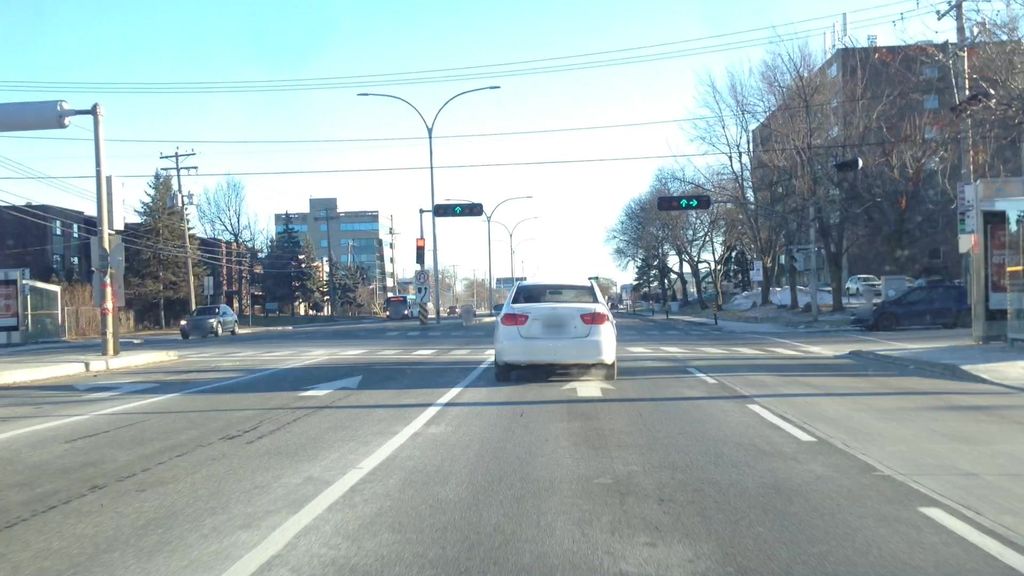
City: montreal